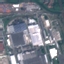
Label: Industrial